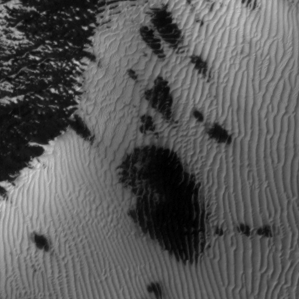
Label: frost